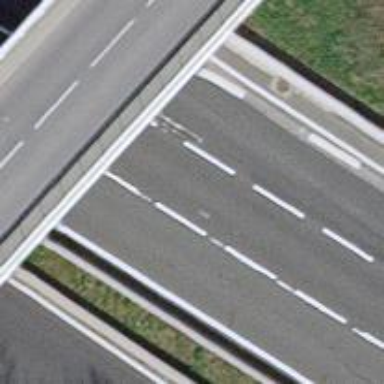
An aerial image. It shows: Asphalt motorway.